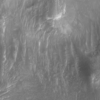
Label: not_dusty